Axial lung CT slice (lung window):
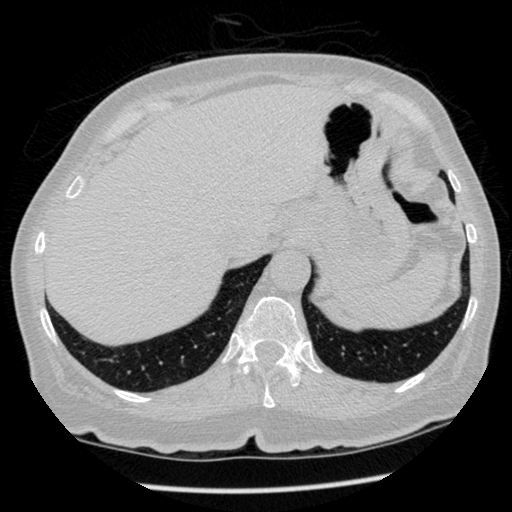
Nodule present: no